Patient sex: F
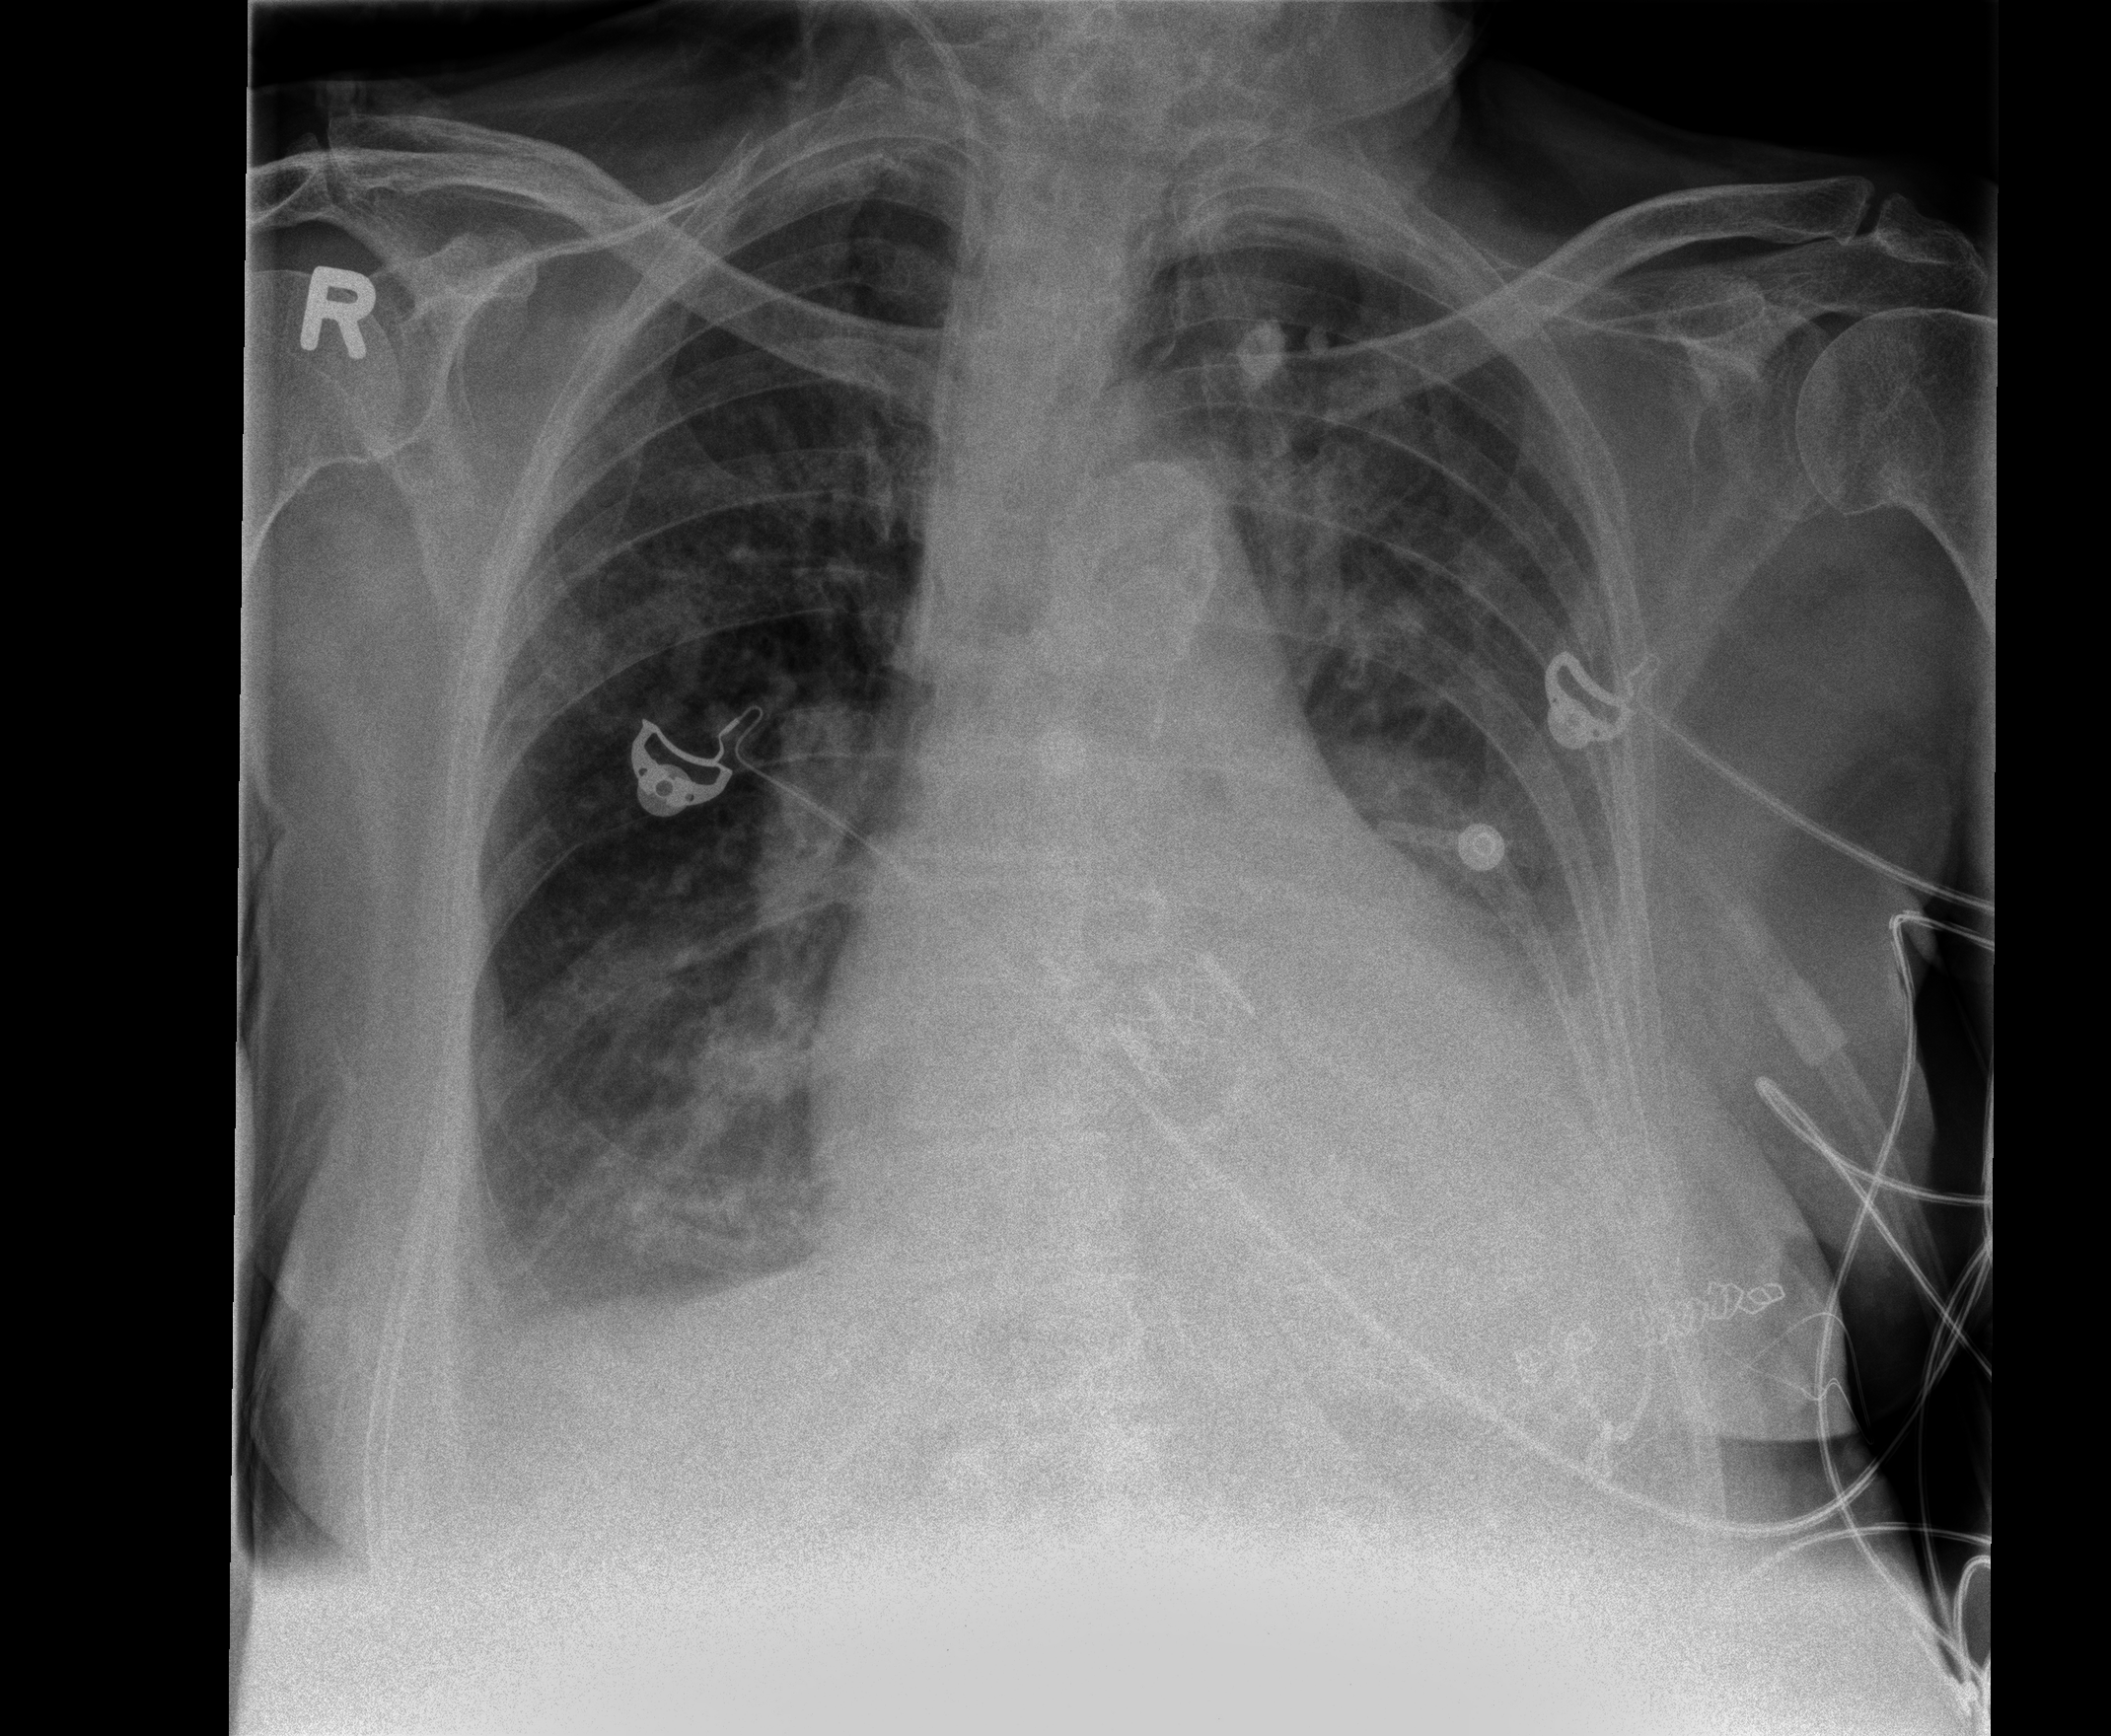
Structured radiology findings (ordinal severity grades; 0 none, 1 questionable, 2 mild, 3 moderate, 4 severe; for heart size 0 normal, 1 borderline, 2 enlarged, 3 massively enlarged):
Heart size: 2
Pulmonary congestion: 1
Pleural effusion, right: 2
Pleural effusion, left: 2
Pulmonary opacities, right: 0
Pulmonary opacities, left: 2
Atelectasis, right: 2
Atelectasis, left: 2